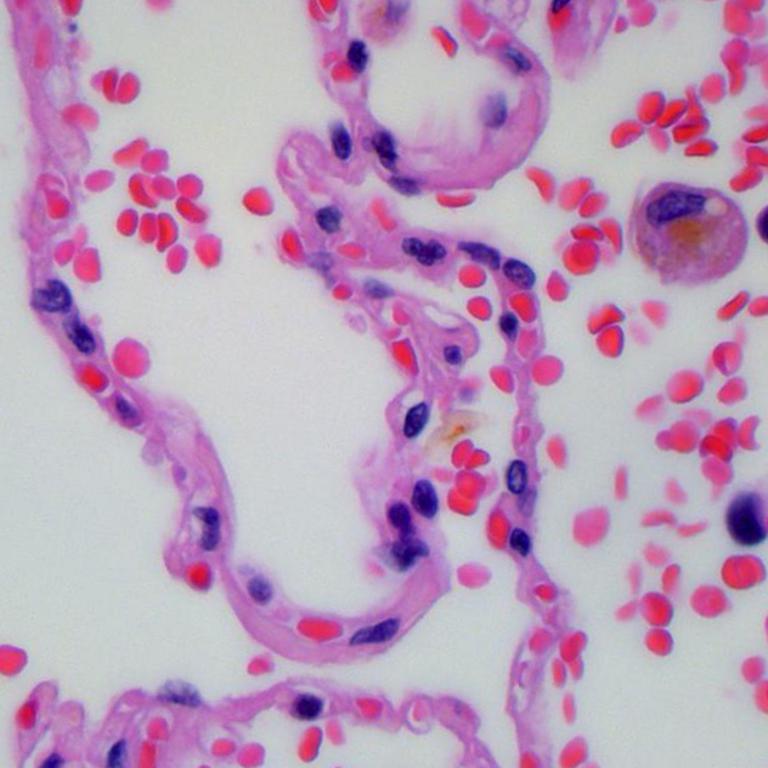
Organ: lung
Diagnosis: benign